Question: I want to know if it is possible, when you have 1 Spinner, to get 2 different font sizes in it. I want to show an abbreviation on a spinner and then the full word after it, but smaller.
See picture for exmaple (that is done with Photoshop):

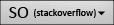
Answer: Yes. It is possible to customize the Spinner View via your own Adapter and Custom Layout. Check out this tutorial : <URL>